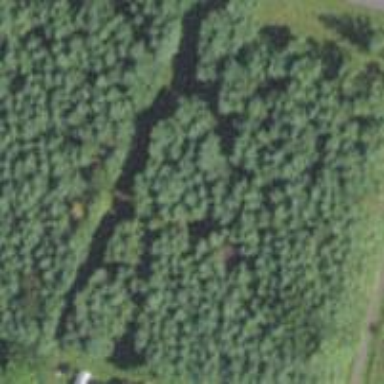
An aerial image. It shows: Beautiful woodland area.